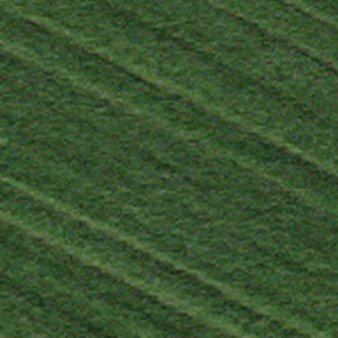
Label: other